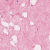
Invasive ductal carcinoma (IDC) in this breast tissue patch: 0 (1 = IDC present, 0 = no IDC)